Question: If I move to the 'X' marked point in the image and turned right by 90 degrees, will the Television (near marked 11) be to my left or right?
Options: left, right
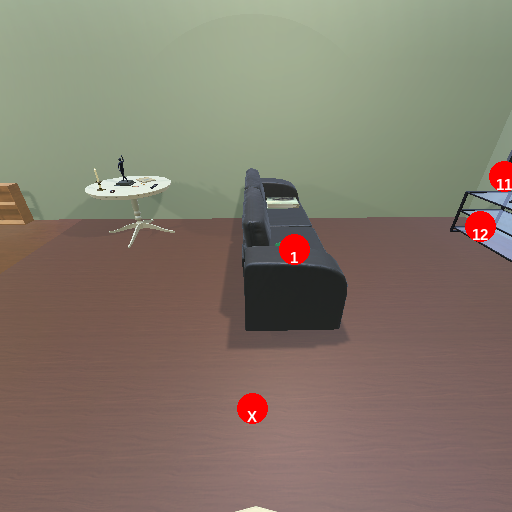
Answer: left